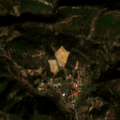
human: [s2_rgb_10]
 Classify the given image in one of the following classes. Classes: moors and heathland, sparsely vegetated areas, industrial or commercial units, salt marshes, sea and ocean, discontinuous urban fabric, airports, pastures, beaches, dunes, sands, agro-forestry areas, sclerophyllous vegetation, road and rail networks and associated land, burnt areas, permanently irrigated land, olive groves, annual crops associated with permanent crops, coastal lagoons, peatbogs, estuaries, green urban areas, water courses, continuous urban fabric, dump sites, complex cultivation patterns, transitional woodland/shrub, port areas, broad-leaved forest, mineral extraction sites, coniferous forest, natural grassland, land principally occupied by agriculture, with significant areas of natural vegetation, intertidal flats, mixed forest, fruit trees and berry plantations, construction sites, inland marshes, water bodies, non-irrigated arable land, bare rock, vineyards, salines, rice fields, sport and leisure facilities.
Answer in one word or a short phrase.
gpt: complex cultivation patterns, transitional woodland/shrub